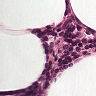
Metastatic tissue present: no